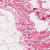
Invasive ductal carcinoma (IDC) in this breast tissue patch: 0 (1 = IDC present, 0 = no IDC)